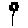
Label: flower